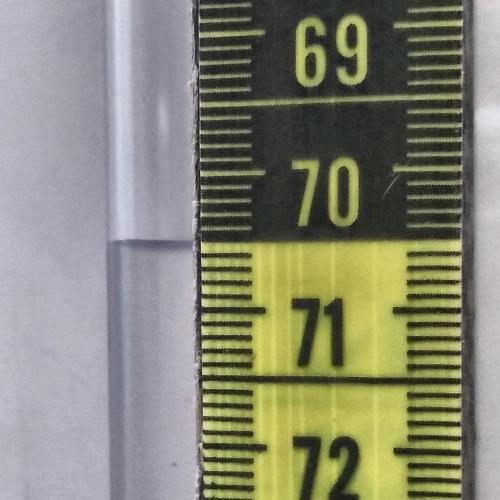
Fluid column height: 70.5 cm